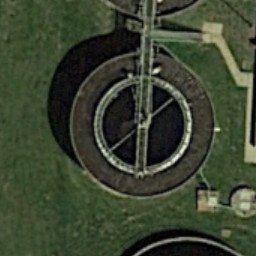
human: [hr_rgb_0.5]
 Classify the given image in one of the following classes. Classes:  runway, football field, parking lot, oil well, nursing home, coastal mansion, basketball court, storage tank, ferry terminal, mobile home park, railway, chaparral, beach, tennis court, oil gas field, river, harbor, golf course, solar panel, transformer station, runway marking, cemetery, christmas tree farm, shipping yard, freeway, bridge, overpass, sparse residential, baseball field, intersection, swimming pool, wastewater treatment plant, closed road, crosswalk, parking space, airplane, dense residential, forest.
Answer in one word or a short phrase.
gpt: wastewater treatment plant